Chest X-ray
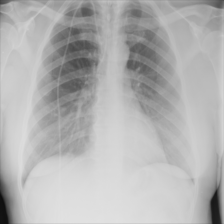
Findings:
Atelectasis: negative
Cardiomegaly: negative
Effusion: negative
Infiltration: negative
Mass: negative
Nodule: negative
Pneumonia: negative
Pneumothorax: negative
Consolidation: negative
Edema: negative
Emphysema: negative
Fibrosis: negative
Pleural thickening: negative
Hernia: negative